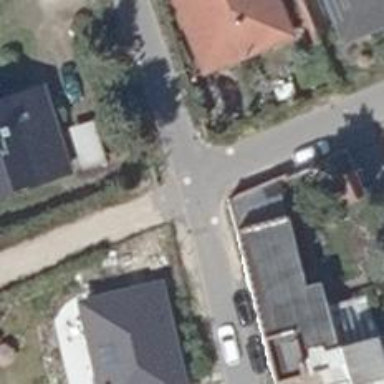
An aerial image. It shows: Asphalt road in residential area.